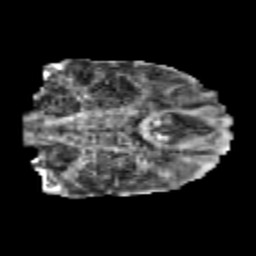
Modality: FA
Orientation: coronal
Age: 25
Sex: male
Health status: healthy
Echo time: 0.074 s